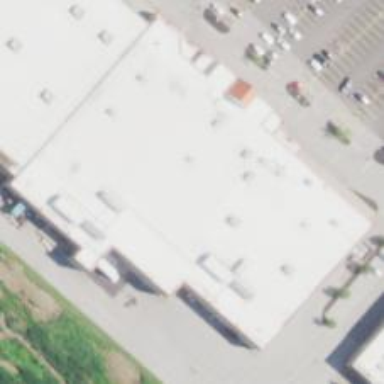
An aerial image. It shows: Supermarket.